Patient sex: M
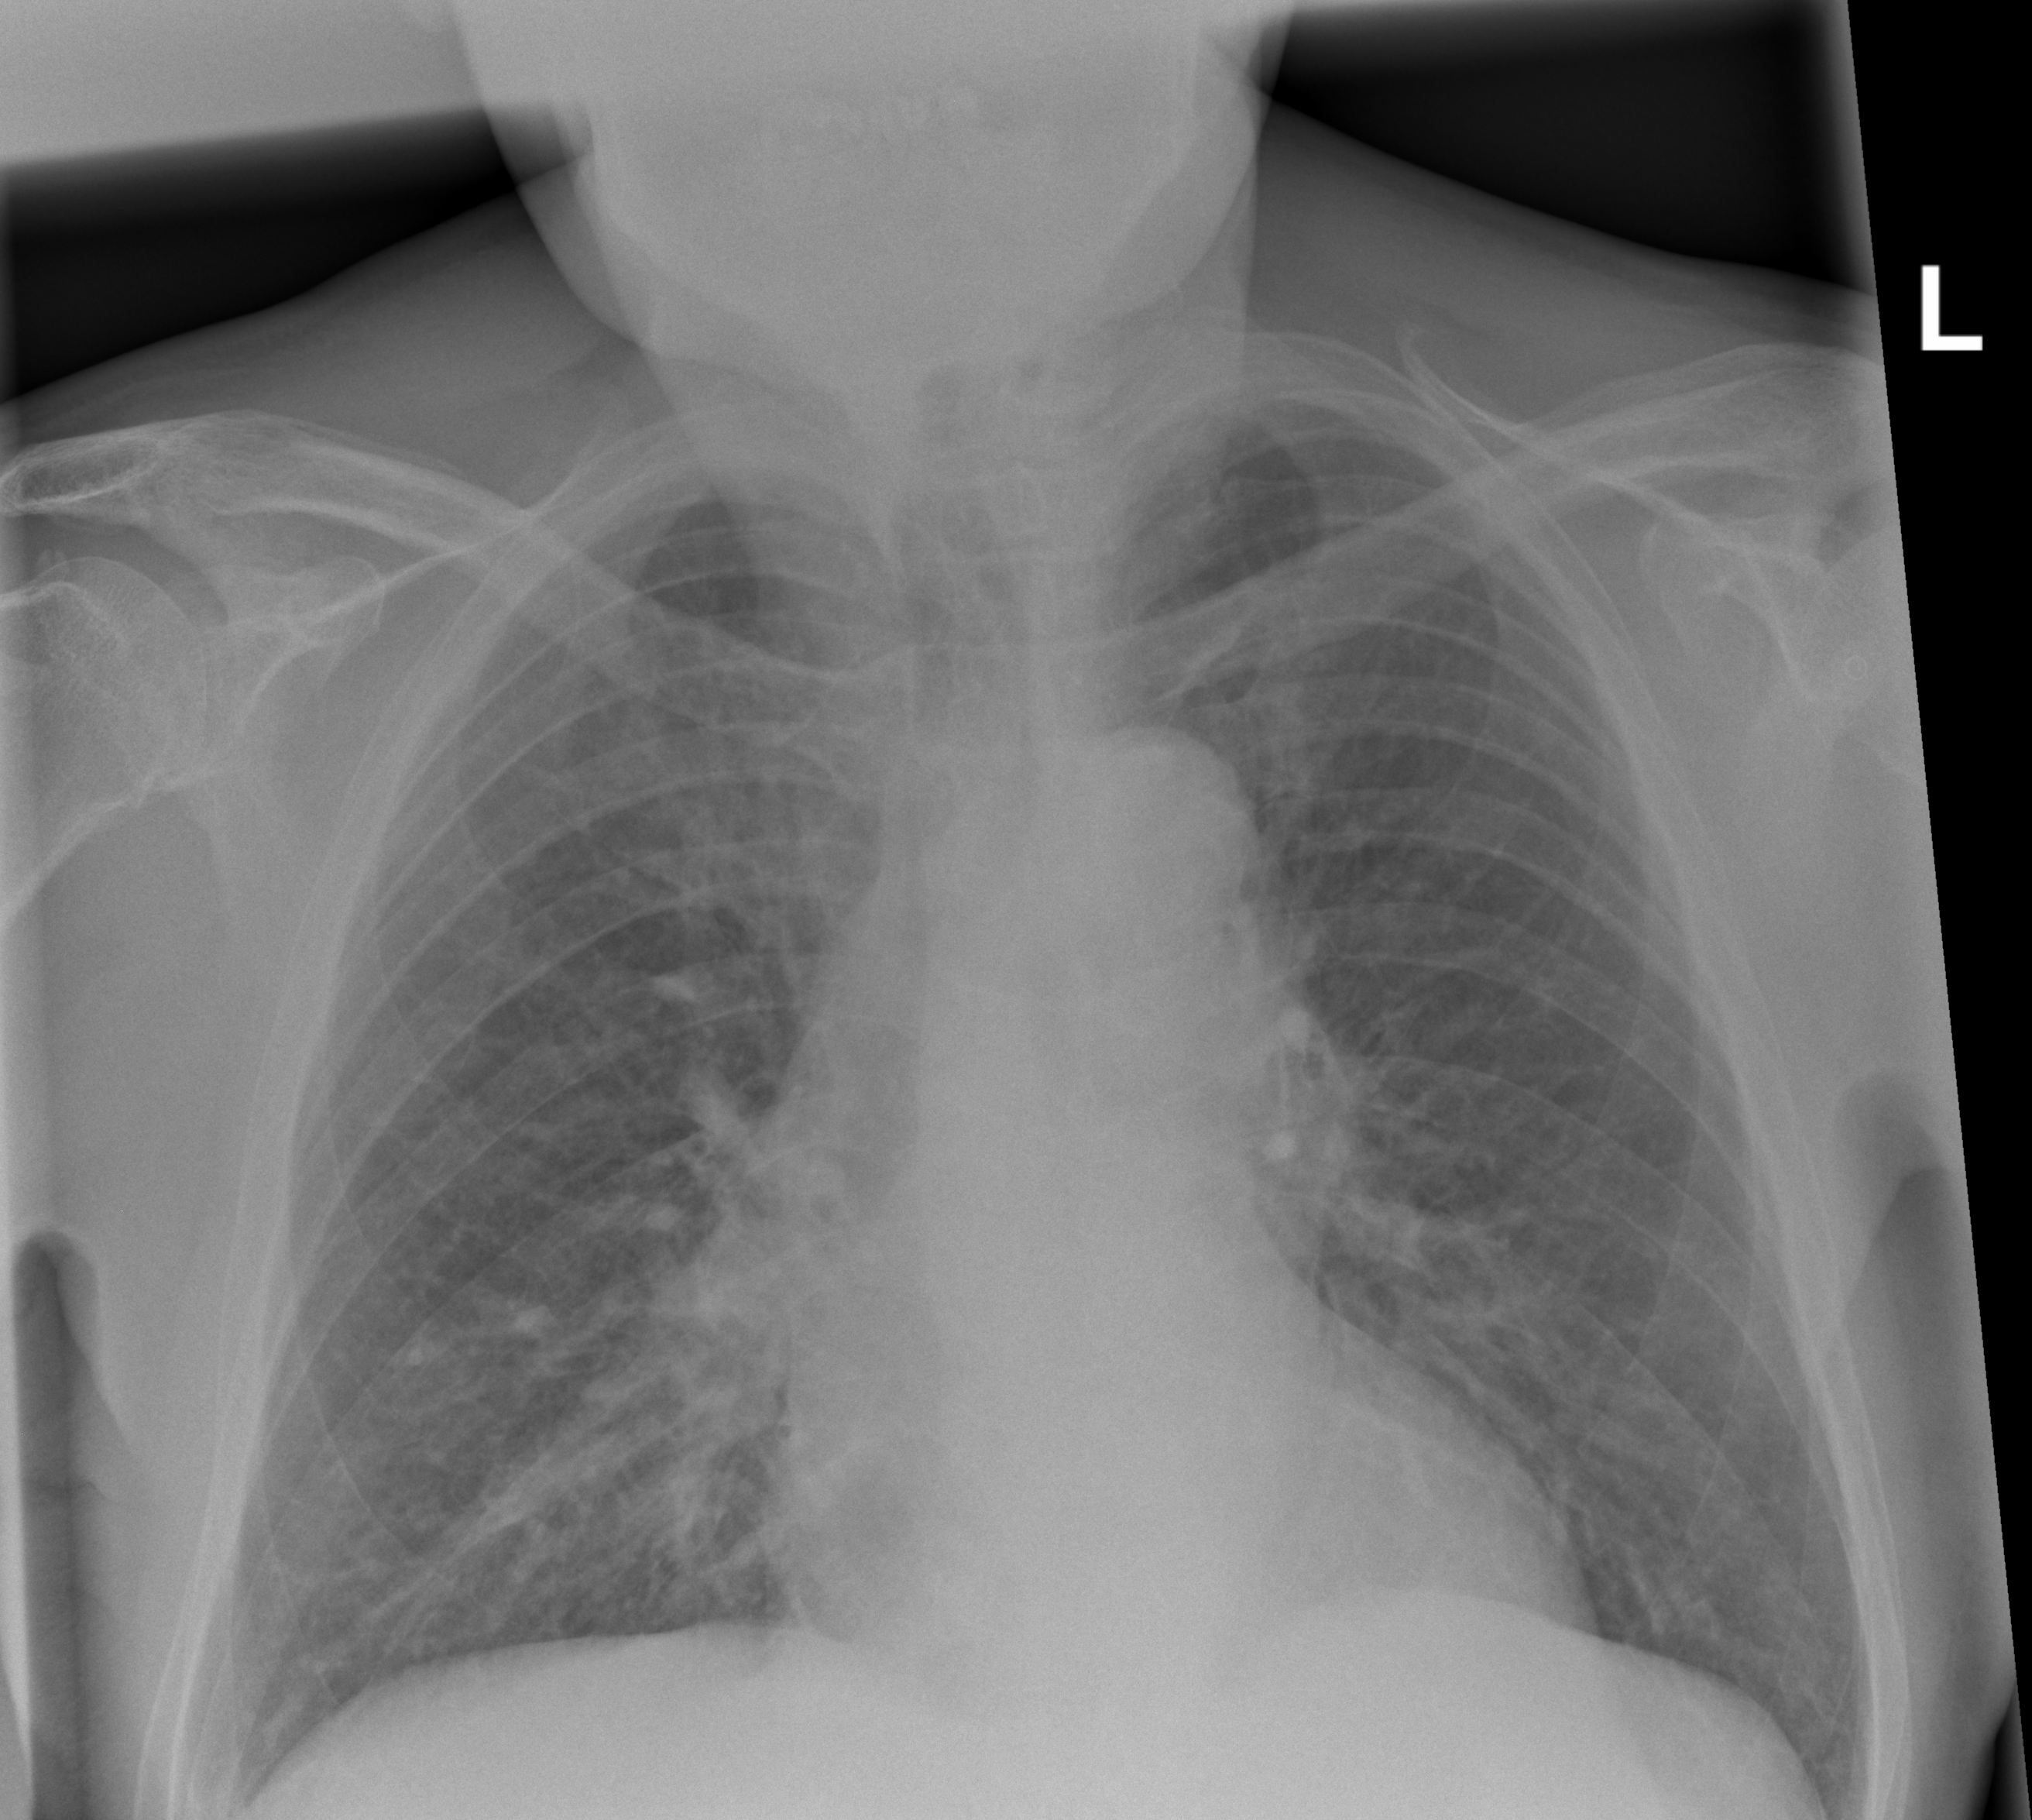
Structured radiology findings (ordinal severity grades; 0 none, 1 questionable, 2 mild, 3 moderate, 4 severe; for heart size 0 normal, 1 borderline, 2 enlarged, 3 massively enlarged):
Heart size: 0
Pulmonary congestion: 3
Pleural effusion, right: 0
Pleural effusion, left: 0
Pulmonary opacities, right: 1
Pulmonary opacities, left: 1
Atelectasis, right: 1
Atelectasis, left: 0